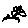
Label: flower